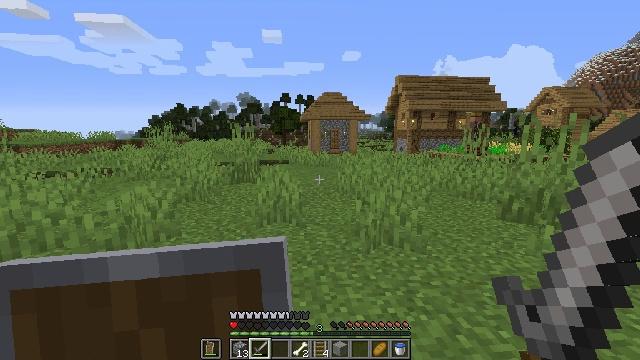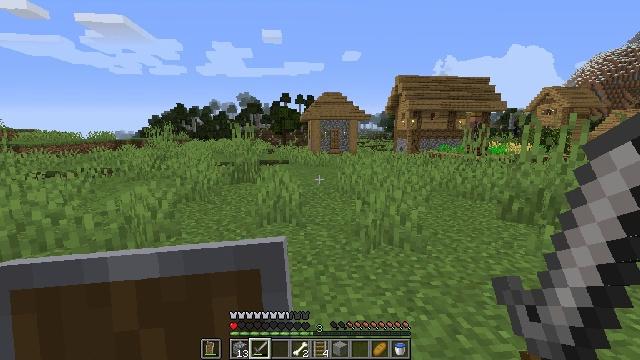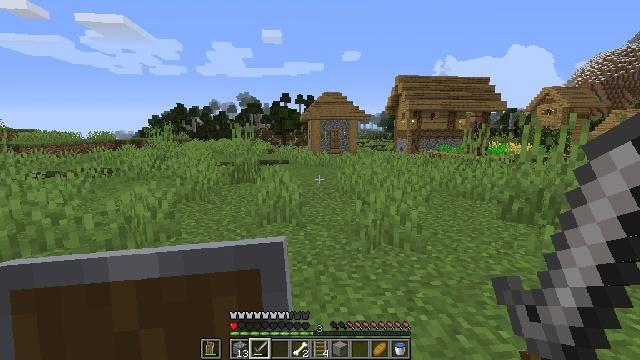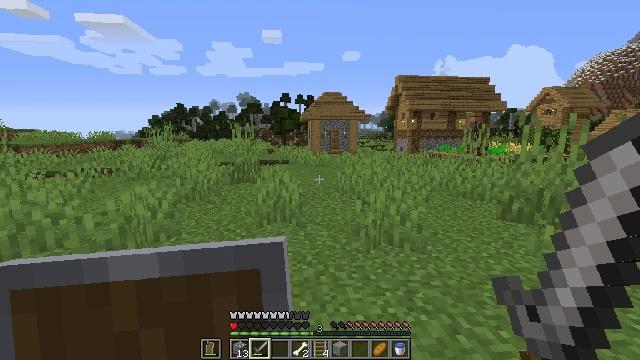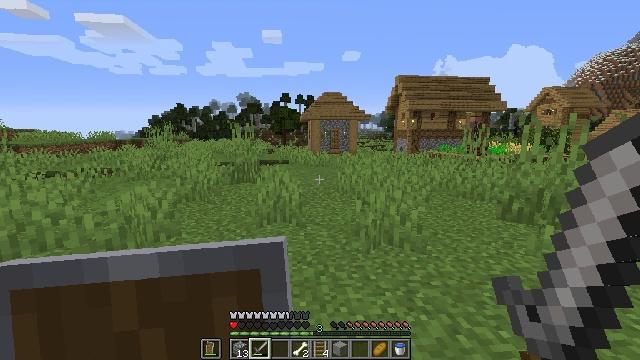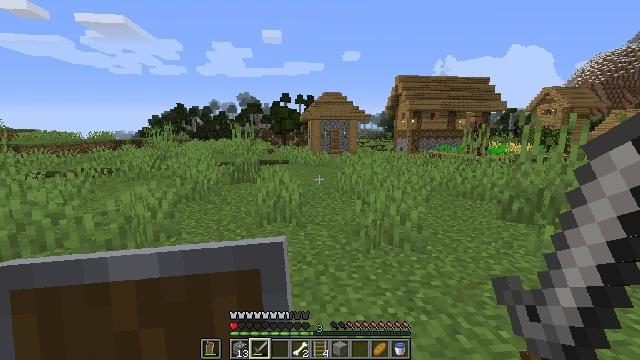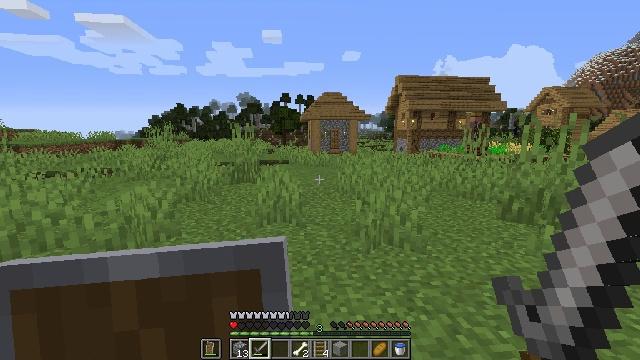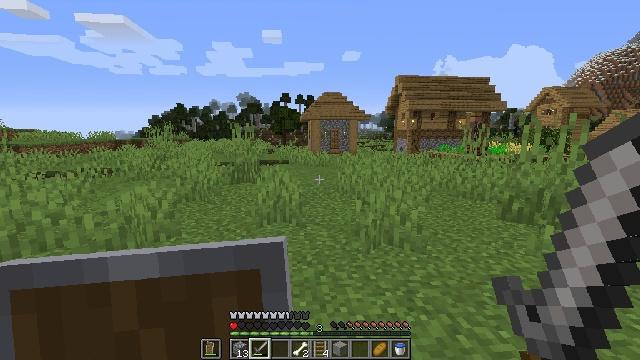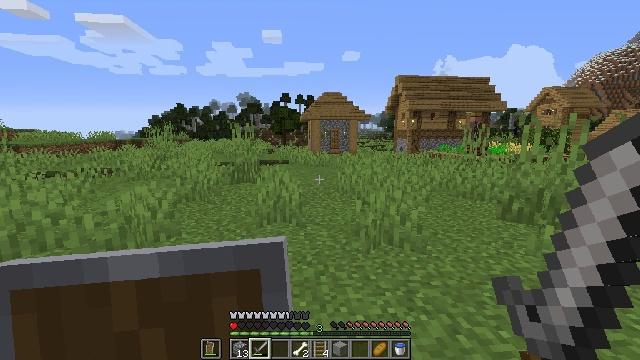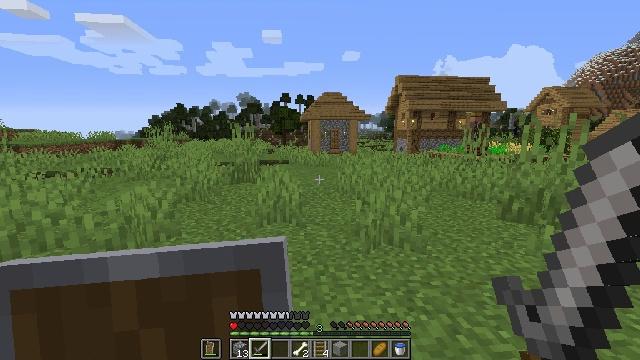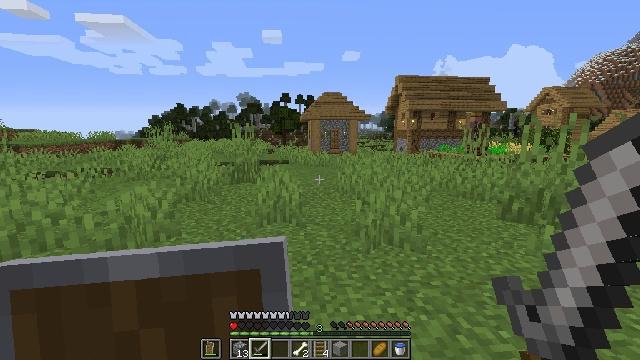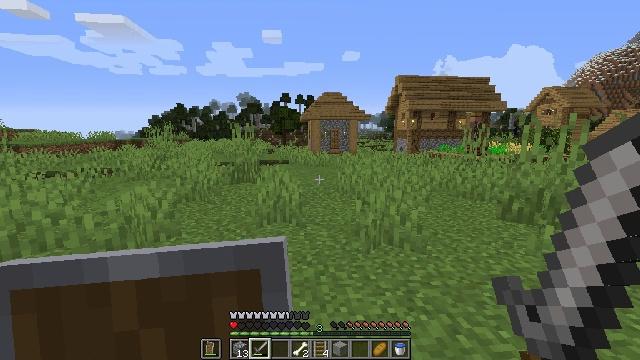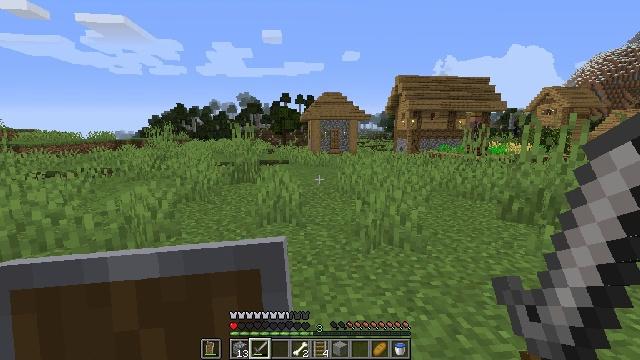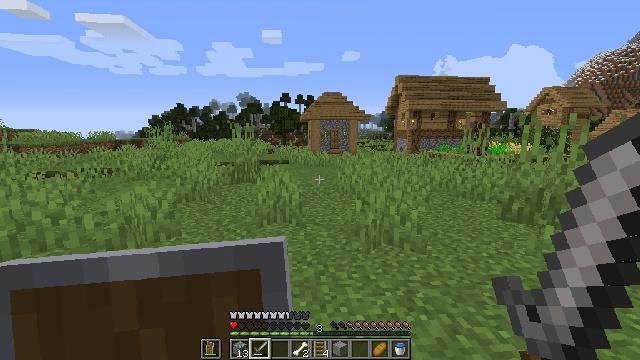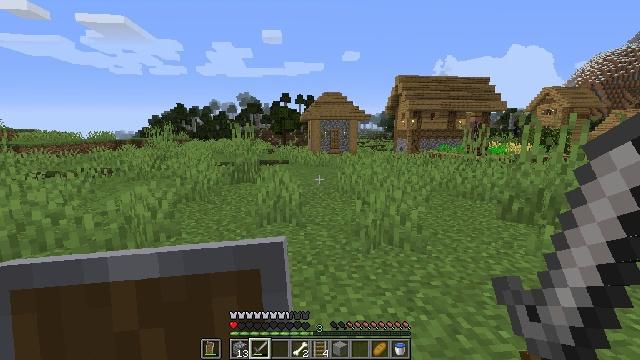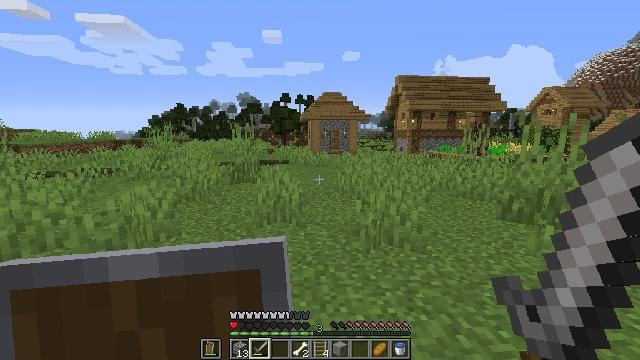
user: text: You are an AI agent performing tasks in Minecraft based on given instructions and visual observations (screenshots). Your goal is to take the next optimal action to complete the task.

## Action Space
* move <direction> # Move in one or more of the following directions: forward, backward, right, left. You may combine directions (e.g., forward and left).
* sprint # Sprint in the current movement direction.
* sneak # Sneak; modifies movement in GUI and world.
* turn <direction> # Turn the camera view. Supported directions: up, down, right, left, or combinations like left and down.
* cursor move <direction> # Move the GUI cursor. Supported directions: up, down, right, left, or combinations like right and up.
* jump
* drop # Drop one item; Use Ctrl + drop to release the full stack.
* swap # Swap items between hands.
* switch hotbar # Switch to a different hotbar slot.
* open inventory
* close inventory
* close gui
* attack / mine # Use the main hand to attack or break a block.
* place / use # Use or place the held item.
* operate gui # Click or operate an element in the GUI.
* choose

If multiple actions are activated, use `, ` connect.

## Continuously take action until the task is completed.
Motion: motion action
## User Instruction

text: Gather carrots from the field.
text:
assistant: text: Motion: no_op
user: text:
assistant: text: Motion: no_op
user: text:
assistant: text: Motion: no_op
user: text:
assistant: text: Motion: no_op
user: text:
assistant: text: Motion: no_op
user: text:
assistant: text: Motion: no_op
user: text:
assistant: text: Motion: no_op
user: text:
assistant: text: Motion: no_op
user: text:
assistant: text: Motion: no_op
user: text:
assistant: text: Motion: no_op
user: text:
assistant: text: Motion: no_op
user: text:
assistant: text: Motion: no_op
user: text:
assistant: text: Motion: no_op
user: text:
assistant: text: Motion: no_op
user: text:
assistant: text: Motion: no_op
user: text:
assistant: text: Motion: no_op
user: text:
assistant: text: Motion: no_op
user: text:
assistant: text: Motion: no_op
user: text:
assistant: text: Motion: no_op
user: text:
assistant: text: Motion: no_op
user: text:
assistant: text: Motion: no_op
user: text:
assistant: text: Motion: no_op
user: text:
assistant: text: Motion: no_op
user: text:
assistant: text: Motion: no_op
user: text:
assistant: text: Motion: no_op
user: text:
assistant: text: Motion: no_op
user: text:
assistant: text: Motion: no_op
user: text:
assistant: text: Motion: no_op
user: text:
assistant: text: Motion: no_op
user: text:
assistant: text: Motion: no_op